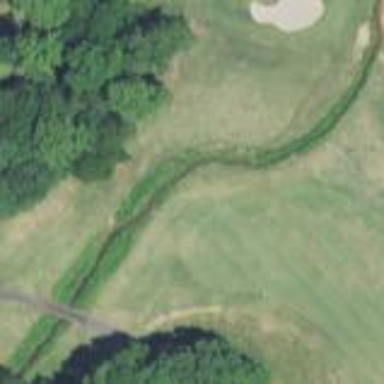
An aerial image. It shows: Picturesque scene of golf course with lateral water hazard.